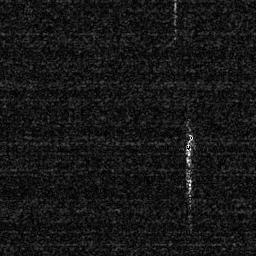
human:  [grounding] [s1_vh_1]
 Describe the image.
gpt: In the satellite image, there is  <ref>1 medium ship </ref> <box>[[70, 50, 75, 66, 0]]</box> located at right.